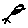
Label: bird